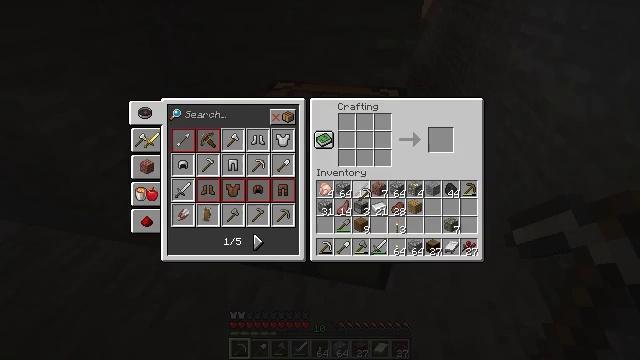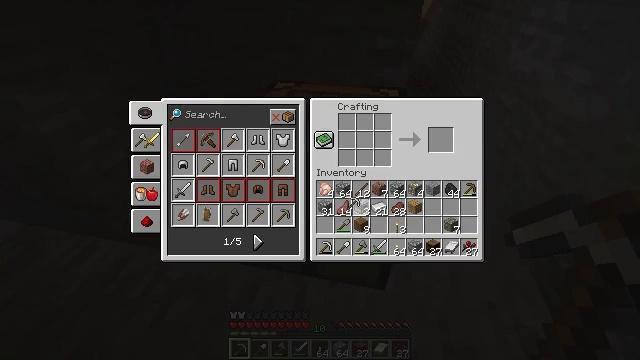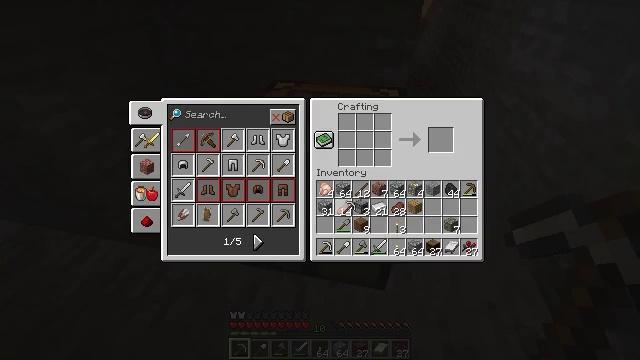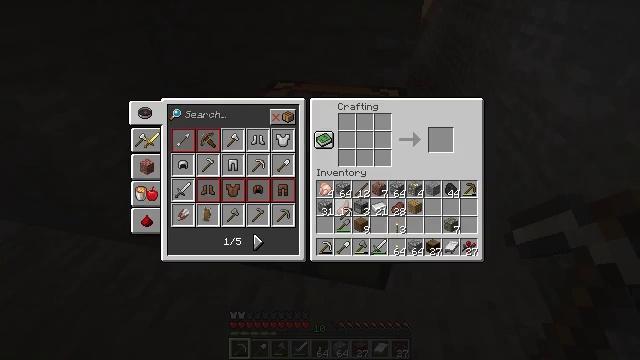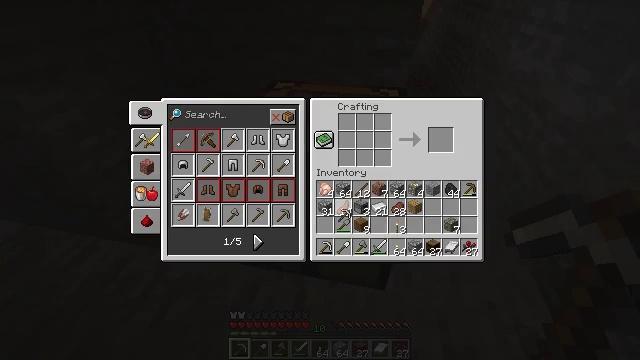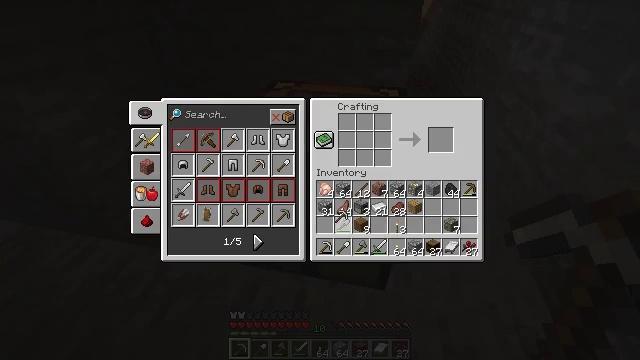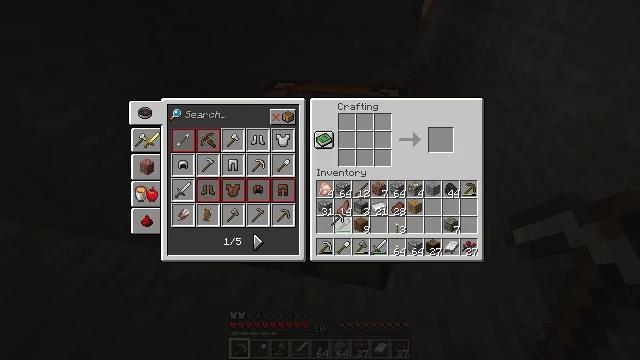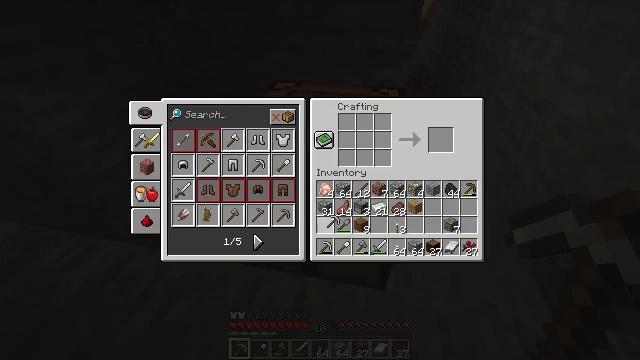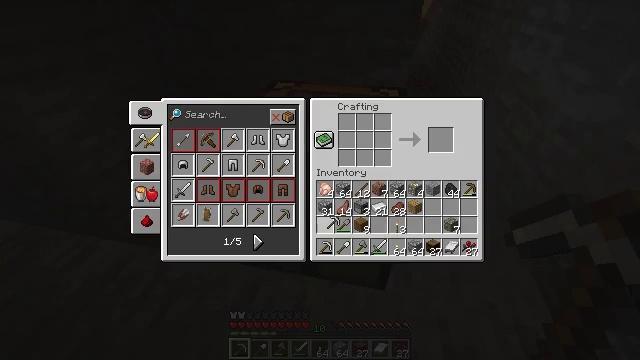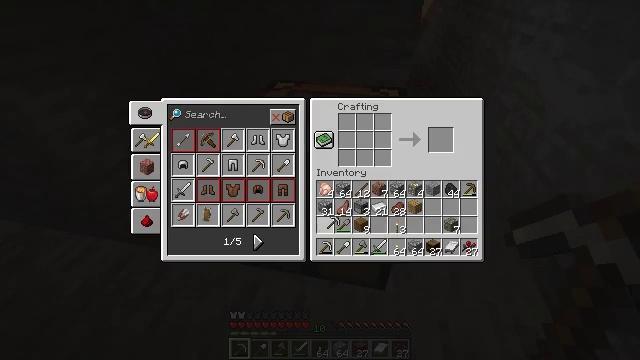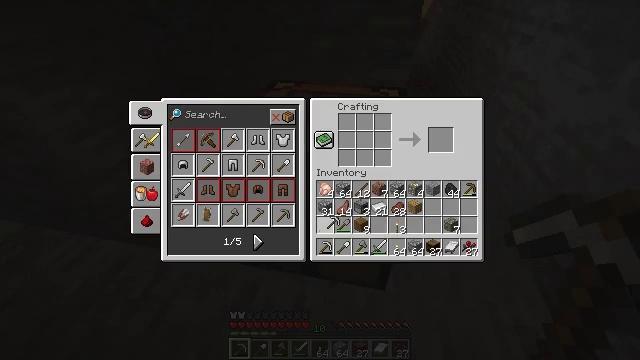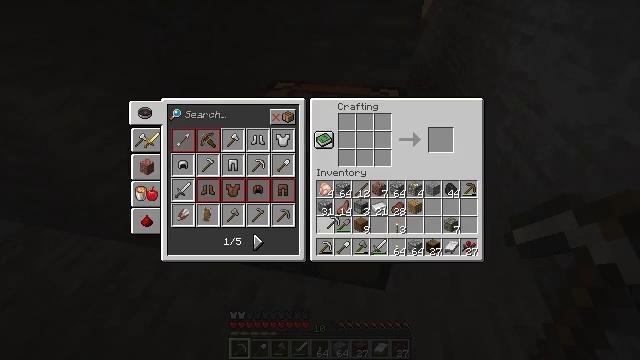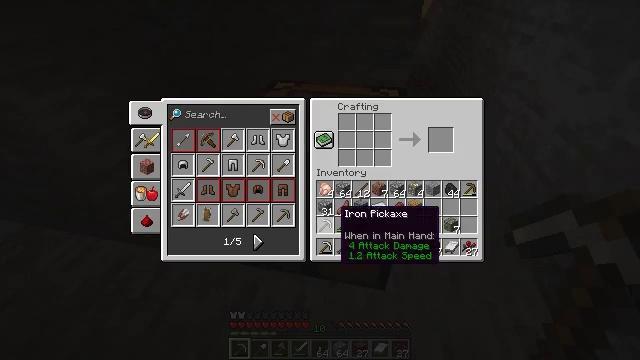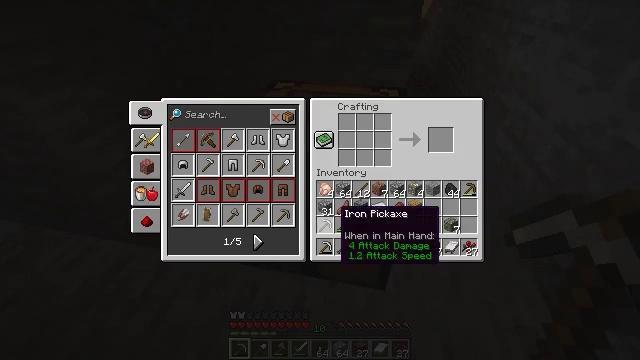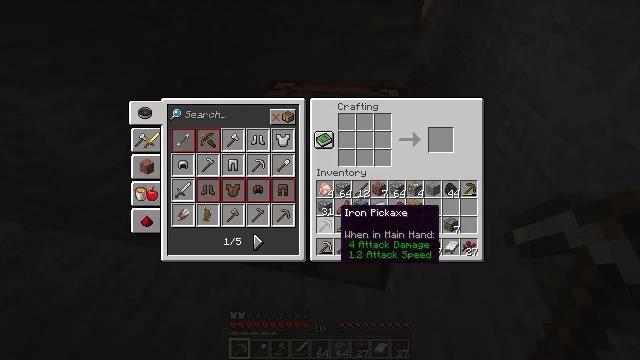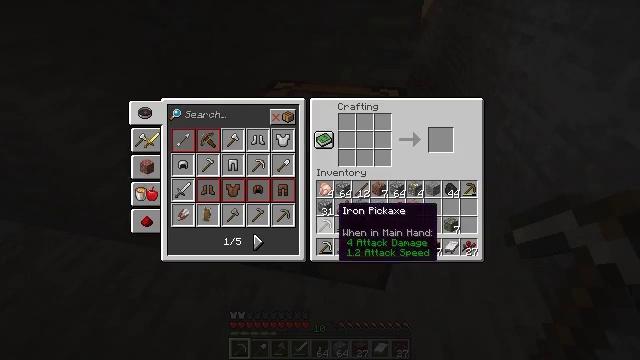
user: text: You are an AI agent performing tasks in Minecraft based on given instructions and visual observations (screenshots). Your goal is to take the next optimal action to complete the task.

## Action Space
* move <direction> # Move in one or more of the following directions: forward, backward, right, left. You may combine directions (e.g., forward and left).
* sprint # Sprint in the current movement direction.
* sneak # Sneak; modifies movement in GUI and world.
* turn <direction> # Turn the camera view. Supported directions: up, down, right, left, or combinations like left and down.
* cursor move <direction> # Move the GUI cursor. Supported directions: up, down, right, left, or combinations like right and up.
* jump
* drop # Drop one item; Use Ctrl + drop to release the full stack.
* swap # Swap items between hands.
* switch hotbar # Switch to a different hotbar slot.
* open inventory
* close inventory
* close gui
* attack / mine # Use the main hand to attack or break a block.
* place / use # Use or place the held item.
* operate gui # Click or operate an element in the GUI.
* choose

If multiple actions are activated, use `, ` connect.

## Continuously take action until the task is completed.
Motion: motion action
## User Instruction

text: Use the crafting table to create iron leggings.
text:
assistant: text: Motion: cursor move left and down, open gui
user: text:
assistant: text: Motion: no_op
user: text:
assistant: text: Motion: no_op
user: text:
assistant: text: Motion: no_op
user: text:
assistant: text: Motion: no_op
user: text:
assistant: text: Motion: no_op
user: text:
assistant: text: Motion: no_op
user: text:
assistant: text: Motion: no_op
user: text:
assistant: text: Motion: operate gui
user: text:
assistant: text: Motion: operate gui
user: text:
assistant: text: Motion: operate gui
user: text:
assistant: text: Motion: no_op
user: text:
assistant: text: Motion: no_op
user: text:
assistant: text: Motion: no_op
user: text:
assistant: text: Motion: no_op
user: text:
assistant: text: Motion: no_op
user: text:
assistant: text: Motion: no_op
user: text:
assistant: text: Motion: no_op
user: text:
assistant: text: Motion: close gui
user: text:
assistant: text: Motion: no_op
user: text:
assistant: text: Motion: open inventory
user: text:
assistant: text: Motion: open inventory
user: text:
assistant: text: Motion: open inventory
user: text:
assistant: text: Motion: no_op
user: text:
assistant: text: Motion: no_op
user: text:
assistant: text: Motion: no_op
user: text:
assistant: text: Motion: no_op
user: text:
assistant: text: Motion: no_op
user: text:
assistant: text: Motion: no_op
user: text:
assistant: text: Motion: no_op